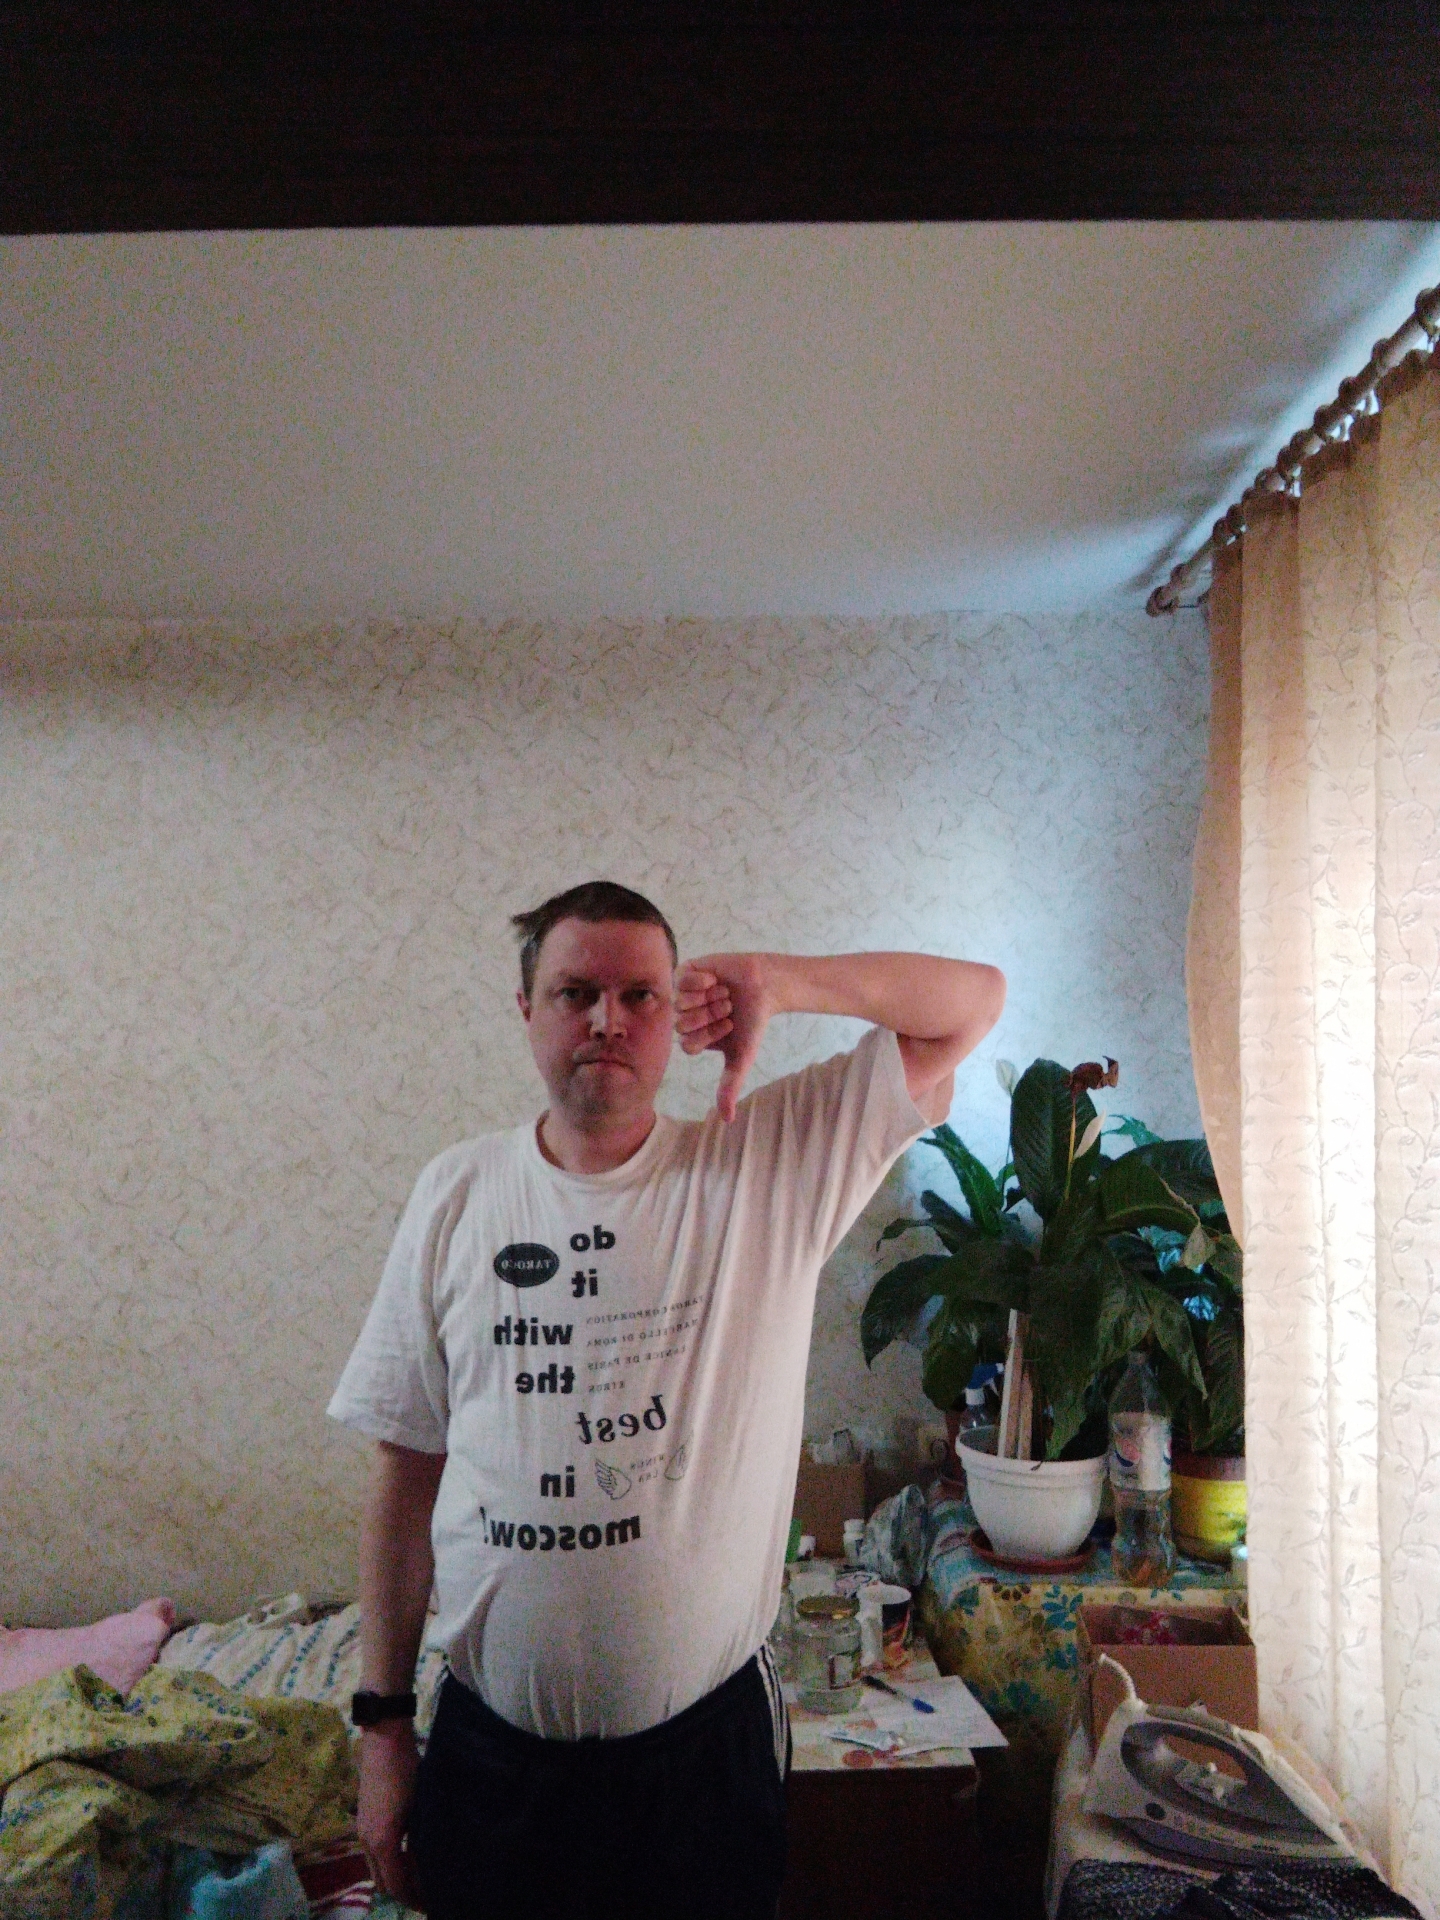
Label: noise